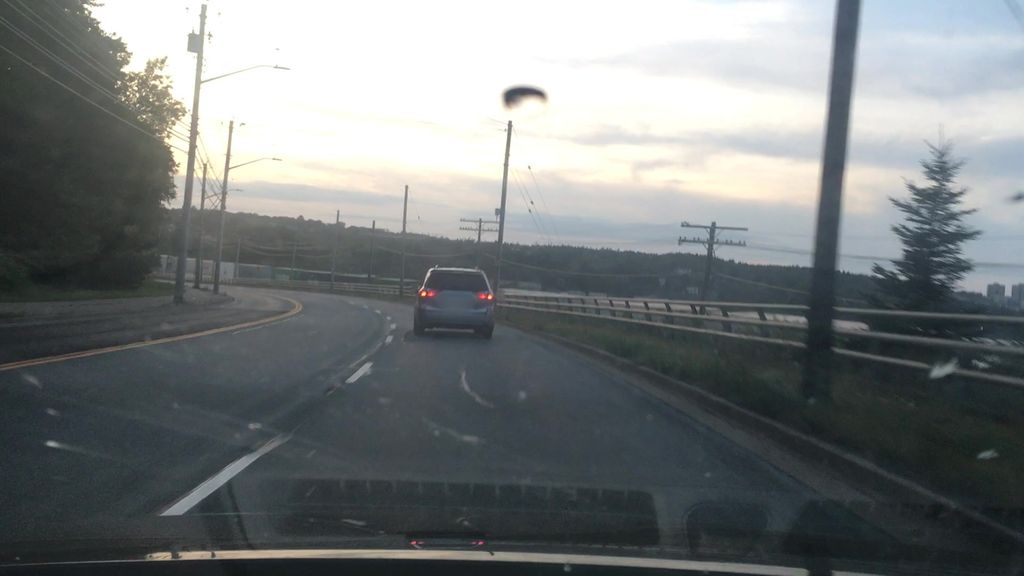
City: halifax